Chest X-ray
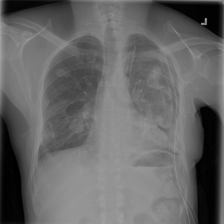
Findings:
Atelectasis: negative
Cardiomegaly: negative
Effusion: negative
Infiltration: negative
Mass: positive
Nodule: negative
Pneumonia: negative
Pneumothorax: positive
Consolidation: negative
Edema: negative
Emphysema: negative
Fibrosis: negative
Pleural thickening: negative
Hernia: negative